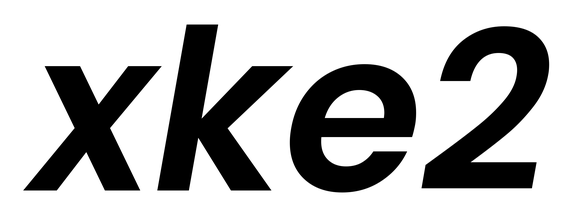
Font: Poppins-SemiBoldItalic